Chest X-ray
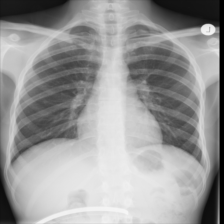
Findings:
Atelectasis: negative
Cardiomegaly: negative
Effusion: negative
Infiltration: negative
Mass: negative
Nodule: negative
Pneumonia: negative
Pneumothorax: negative
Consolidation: negative
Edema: negative
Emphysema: negative
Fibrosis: negative
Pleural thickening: negative
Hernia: negative